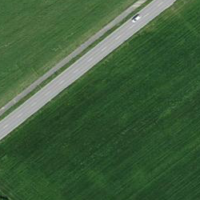
EUNIS habitat code: 52
Species observed at this site:
Milvus milvus
Buteo buteo
Corvus frugilegus